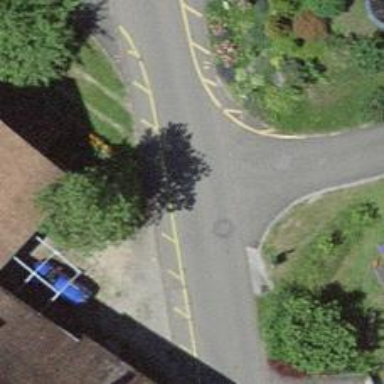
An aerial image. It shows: Public transport stop position.